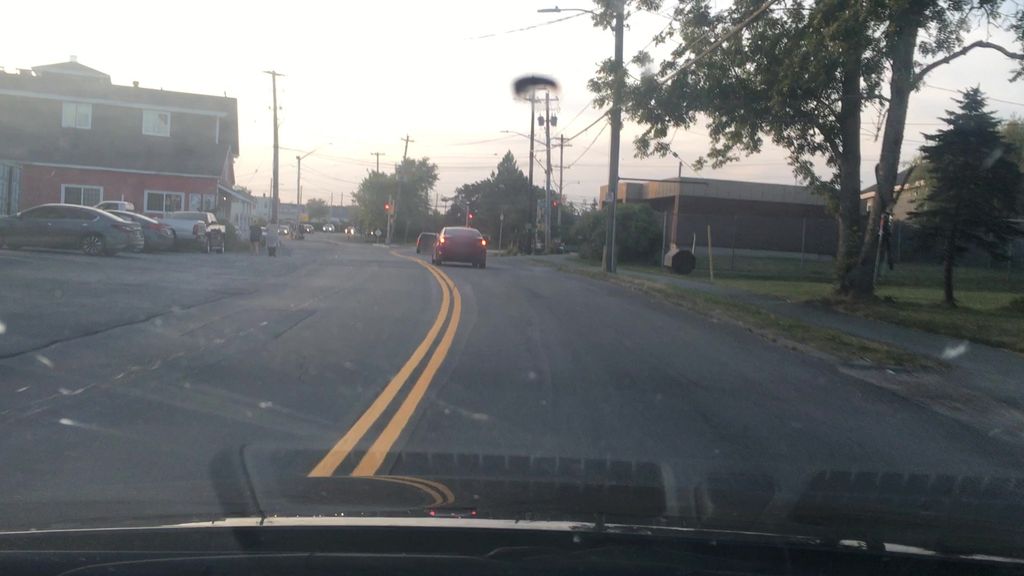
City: halifax